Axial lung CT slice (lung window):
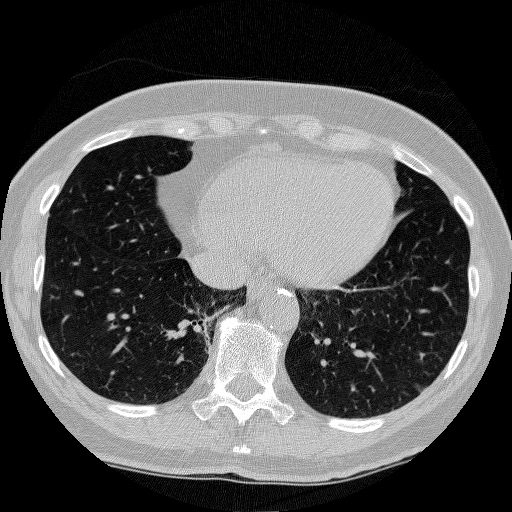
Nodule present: no